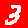
Digit: 3